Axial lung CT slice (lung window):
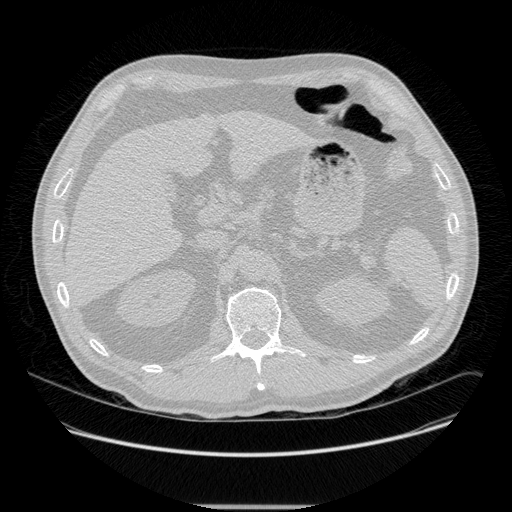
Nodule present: no